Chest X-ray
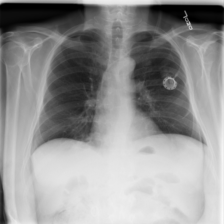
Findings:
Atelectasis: positive
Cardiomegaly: negative
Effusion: positive
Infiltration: negative
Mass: negative
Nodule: negative
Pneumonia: negative
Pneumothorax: negative
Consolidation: negative
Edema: negative
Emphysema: negative
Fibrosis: negative
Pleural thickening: negative
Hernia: negative